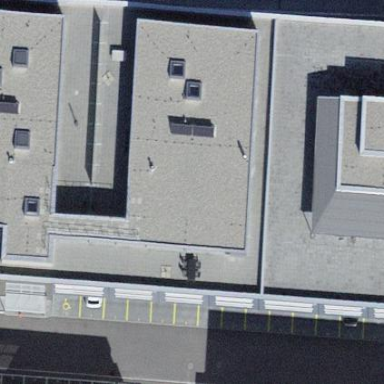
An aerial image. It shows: Office building with flat roof.